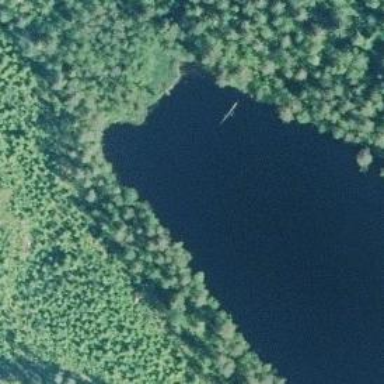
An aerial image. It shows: Peaceful pond surrounded by nature.